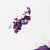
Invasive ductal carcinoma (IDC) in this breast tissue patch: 0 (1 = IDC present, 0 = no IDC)